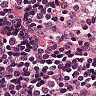
Metastatic tissue present: no